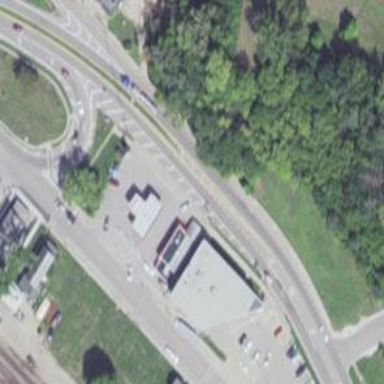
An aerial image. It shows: Motorway junction.